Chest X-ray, PA view. Patient: 65 years old, sex F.
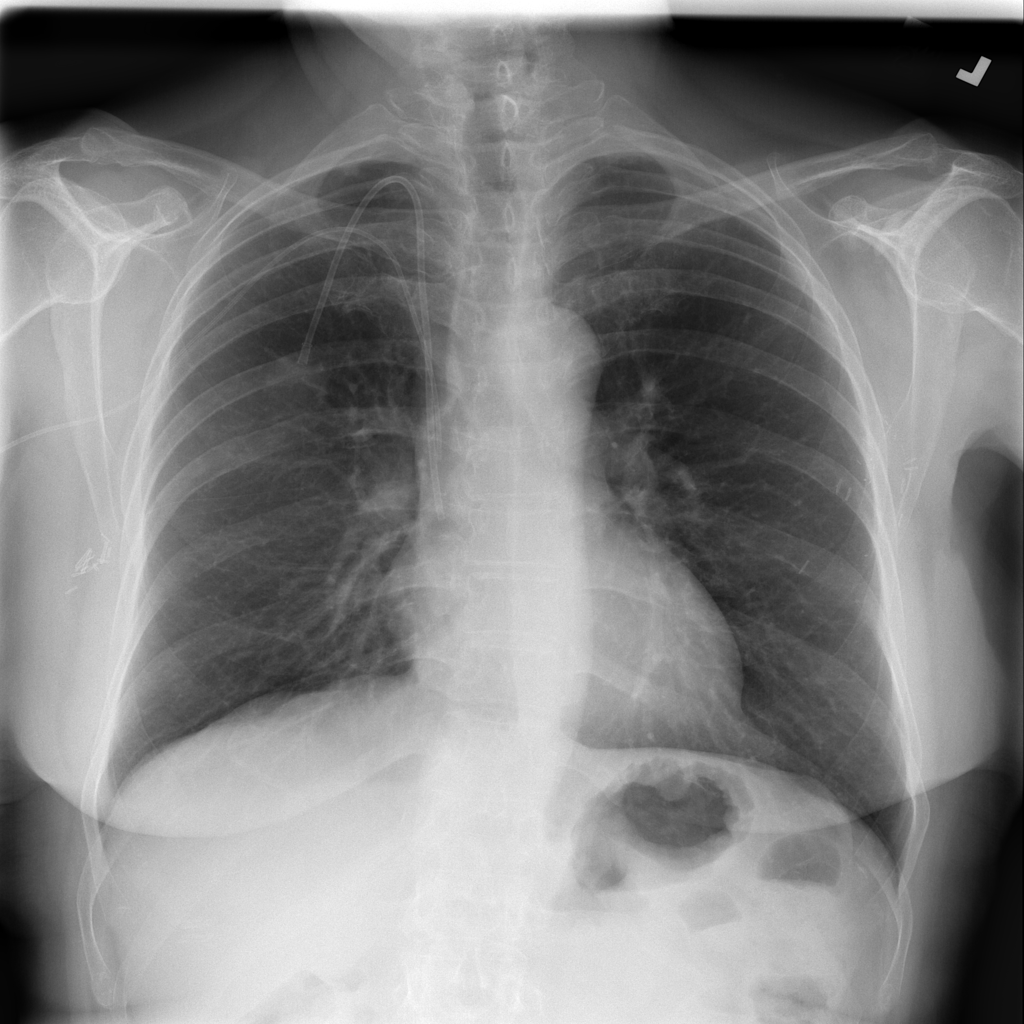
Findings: No Finding